Question: So I have this interface for users to build their own display. It allows them to add jQuery Tabs 1st and 2nd level. And on the 2nd level, they can add in modules like text box and image box.
Here is a screenshot of the interface

So from the screenshot you can see that 1st level of tabs can have any number of tabs and so is 2nd level. And only 2nd level will have the modules.
I can't wrap my ahead around how I can handle this form in PHP. How can I successfully save this and spit it back out when needed? How would you guys handle this?
Thanks...
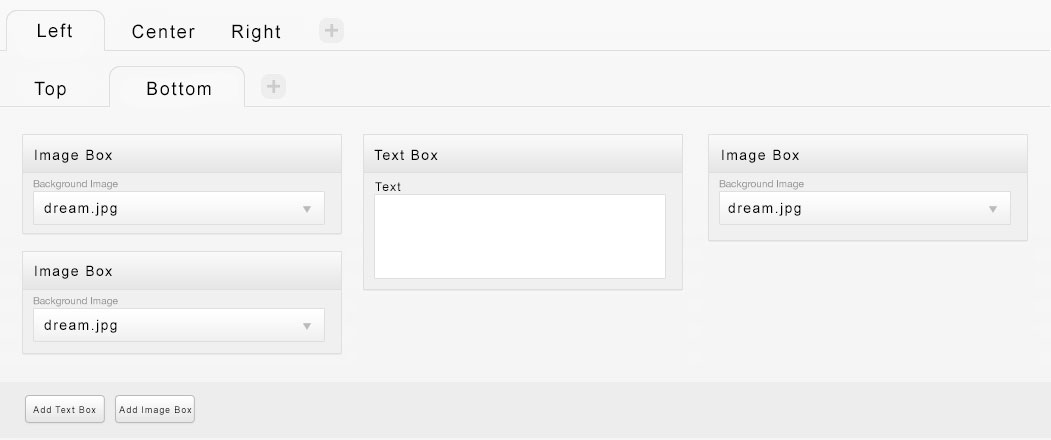
Answer: Nice interface. What i should do:
The database structure:
Store tabs hierarchical in: {tabid}|{parentid}|{tabname}
Store text and images in: {id}|{tabid}|{content}|{type}
The html structure:
Build one form and put your tab structure in it. Maybe take a look at: <URL>
example:
'''
<form method="post" action="savetabbedinterface">
<ul class="nav nav-tabs" id="myTab">
<li class="active"><a href="#home">Home</a></li>
<li><a href="#profile">Profile</a></li>
<li><a href="#messages">Messages</a></li>
<li><a href="#settings">Settings</a></li>
</ul>
<div class="tab-content">
<div class="tab-pane active" id="home">...</div>
<div class="tab-pane" id="profile">...</div>
<div class="tab-pane" id="messages">...</div>
<div class="tab-pane" id="settings">...</div>
</div>
</form>
'''
When your form will be submit all the tabs content will be saved once.
Use form inputs with indices (array(s) of arrays) see: <URL>
Actions:
When the user adds a tab:
-add a hidden field to the form with: name="tabs[0][{numberoftabs+1}]" value="{tabname}"
When the user adds a sub tab:
-add a hidden field to the form with: name="tabs[parenttabid][{numberofsubtabsforthisparent+1}]" value="{tabname}"
-create a content
When the user adds a image box:
add a to the content with name="images[{tabid}][]"
When the user adds a text box:
add a to the content with name="texts[{tabid}][]">
Use javascript or jQuery to add this elements dynamically.
When the form has been submit you can iterate the $_POST['tabs'], etc to store the information of the interface.
In stead of {numberoftabs+1} you can also use a empty array [] you have to save the order of your tabs in that case after submit.
Form field indices with only number can cause problems. Add a char before the numbers to prevent this: name="tabs[p0][t{numberoftabs+1}]"
Good luck
:
I generate a prototype for adding and saving tabs, see: <URL>. The prototype uses Twitter Bootstrap and jQuery.
Adding tabs and sub tabs will generate the form like:
'''
<input type="hidden" value="Tab 1" name="tabs[p0][t1]">
<input type="hidden" value="Tab 2" name="tabs[p0][t2]">
<input type="hidden" value="Tab 3" name="tabs[p0][t3]">
<input type="hidden" value="SubTab 1" name="tabs[p2][t1]">
<input type="hidden" value="SubTab 2" name="tabs[p2][t2]">
<input type="hidden" value="SubTab 3" name="tabs[p2][t3]">
<input type="hidden" value="SubTab 1" name="tabs[p1][t1]">
<input id="savebutton" class="btn" type="submit" value="save interface">
'''
After submit the form you could use php to save the input, 'print_r[$_POST]':
'''
Array ( [tabs] => Array ( [p0] => Array ( [t1] => Tab 1 [t2] => Tab 2 [t3] => Tab 3 ) [p2] => Array ( [t1] => SubTab 1 [t2] => SubTab 2 [t3] => SubTab 3 ) [p1] => Array ( [t1] => SubTab 1 ) ) )
'''